Question: I want to add some default text to every newly generated java file, so that I don't have to add it manually every time.
I've set the below configuration in eclipse:

But when I create a new java file, the default comment I found is blank,
like this:
'''
/**
*
*/
package com.test.domain;
/**
* @author rahul.tyagi1
*
*/
public class Tinku {
}
'''
Please help me to add an autocreated default comment without using the "Copyright Wizard" plugin.
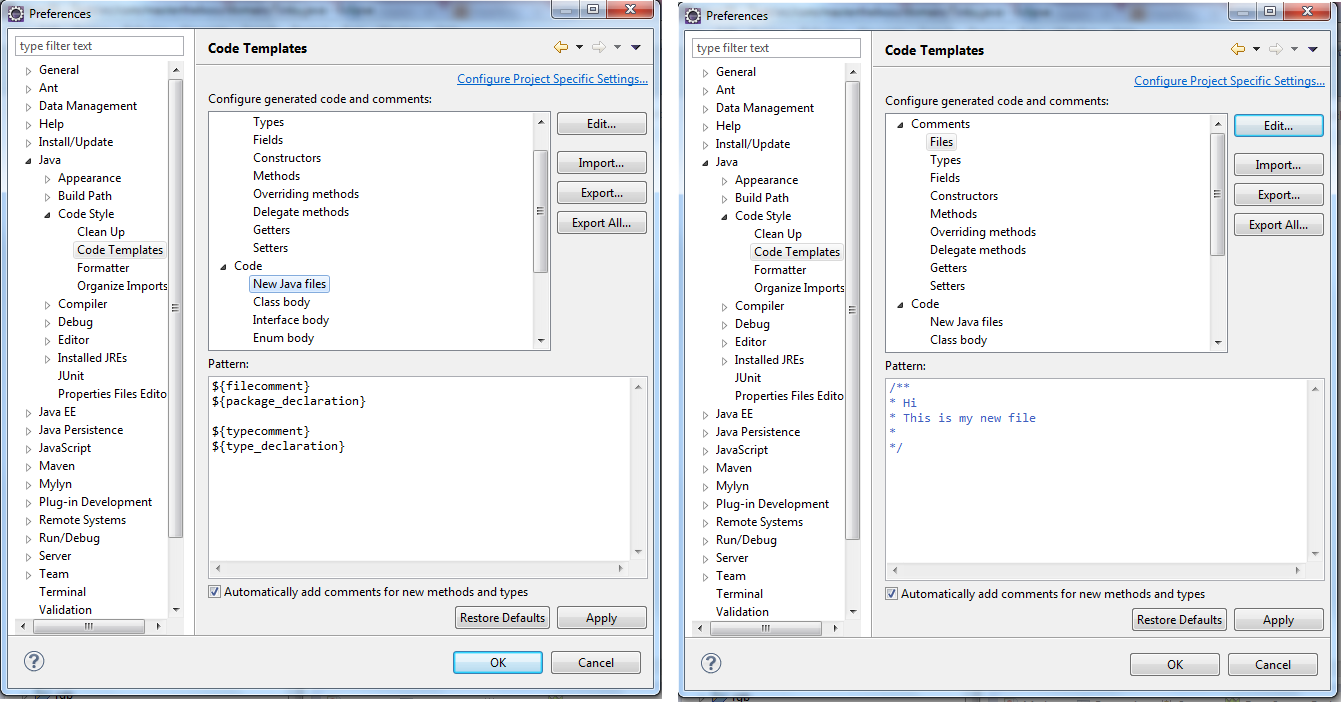
Answer: From your screenshots, your configuration actually looks correct, i.e. you have '${filecomment}' at the top of your pattern for "Code > New Java files" under "Preferences > Java > Code Style > Code Templates", and editing the pattern under "Comments > Files" to suit your liking.
If your settings are correct for your general preferences, you should check whether the project-specific settings for your particular project are set to override the general settings. You can check this under the project's properties, or directly from the general settings by clicking the "Configure Project Specific Settings..." link (visible on the top right of your screenshot). If you have quite a few projects, tick "Show only projects with project specific settings".